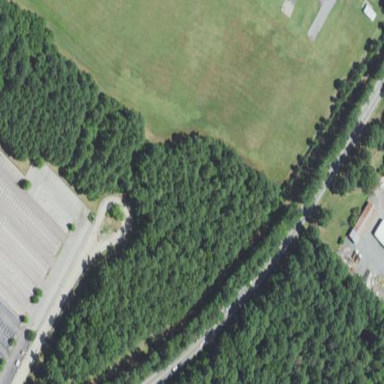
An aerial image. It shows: Woodland with evergreen needle-leaved trees.